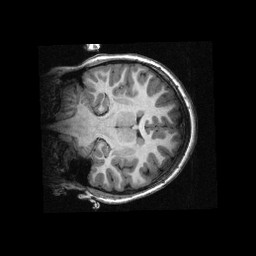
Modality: T1w
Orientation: coronal
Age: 8
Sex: female
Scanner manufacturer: siemens
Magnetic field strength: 3 T
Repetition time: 2.3 s
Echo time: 0.00336 s